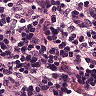
Metastatic tissue present: no